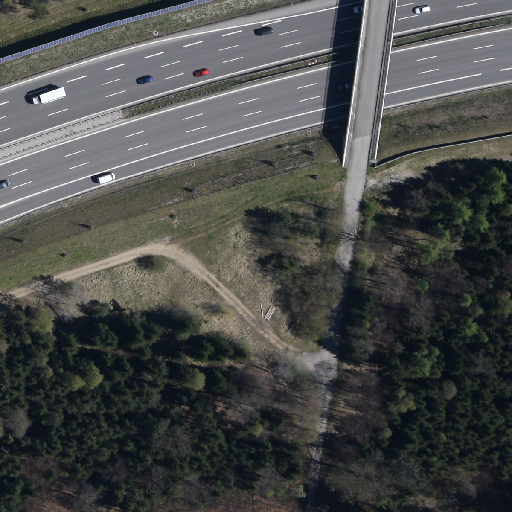
Referring expression: vehicle